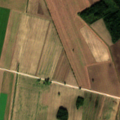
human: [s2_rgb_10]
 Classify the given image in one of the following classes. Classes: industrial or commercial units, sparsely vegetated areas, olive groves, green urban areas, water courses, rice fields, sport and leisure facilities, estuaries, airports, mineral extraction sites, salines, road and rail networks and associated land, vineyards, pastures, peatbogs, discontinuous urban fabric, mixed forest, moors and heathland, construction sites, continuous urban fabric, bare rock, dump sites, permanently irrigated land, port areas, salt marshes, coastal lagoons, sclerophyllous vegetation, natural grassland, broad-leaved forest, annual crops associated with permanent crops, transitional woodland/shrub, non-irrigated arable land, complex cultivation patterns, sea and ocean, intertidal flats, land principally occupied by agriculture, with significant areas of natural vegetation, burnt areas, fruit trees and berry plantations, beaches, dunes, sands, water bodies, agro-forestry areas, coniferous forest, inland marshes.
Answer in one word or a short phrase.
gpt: non-irrigated arable land, mixed forest